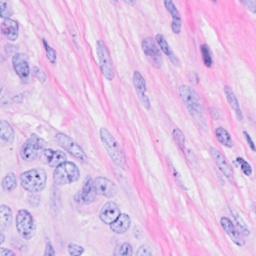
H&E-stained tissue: Breast